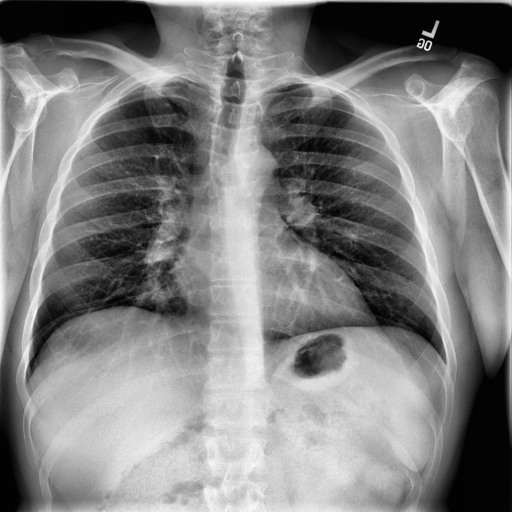
Finding: NORMAL